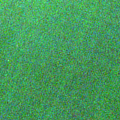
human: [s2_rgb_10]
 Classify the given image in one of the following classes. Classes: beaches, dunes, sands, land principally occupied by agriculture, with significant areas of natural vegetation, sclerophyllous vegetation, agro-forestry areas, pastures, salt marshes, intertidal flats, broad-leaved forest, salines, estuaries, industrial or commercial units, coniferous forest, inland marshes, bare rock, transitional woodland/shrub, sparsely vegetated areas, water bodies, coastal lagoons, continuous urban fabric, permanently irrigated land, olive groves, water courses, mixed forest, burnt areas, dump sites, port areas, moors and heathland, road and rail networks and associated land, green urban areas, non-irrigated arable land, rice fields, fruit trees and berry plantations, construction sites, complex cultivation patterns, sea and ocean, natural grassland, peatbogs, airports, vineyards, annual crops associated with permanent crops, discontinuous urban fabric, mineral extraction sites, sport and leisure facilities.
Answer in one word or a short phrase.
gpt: sea and ocean